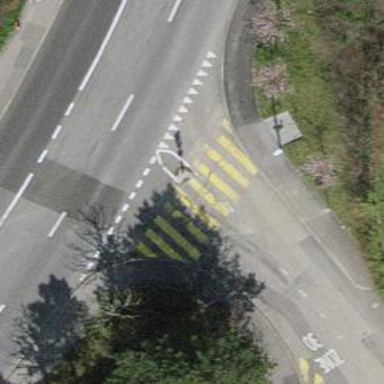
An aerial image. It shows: Zebra crossing on the road.